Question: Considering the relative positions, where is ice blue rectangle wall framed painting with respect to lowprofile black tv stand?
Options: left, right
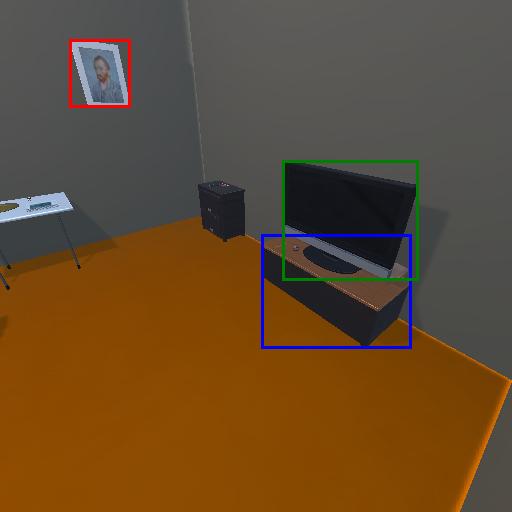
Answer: left